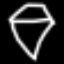
Label: diamond